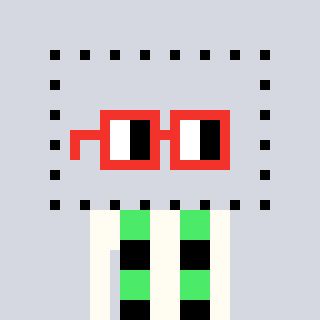
a pixel art character with square red glasses, a void-shaped head and a grayscale-colored body on a cool background